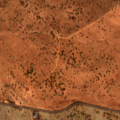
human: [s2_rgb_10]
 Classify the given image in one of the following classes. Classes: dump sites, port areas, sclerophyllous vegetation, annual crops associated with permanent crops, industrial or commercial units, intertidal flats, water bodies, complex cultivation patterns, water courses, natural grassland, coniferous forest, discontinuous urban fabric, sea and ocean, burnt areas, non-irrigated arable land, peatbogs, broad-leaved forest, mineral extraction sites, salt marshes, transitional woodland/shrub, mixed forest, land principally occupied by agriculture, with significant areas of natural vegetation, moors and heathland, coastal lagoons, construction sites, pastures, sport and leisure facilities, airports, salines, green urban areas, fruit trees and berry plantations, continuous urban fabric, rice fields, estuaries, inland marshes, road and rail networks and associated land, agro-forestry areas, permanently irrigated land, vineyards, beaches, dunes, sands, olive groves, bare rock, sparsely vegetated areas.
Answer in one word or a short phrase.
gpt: pastures, agro-forestry areas